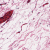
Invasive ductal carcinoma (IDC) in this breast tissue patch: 0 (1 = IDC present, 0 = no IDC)